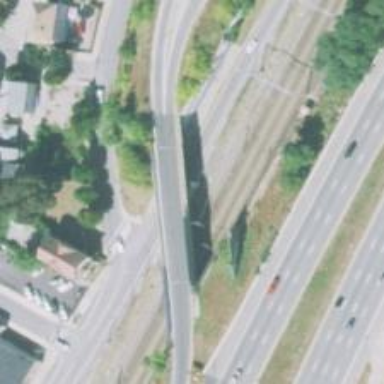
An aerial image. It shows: Asphalt surface bridge.